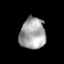
Tissue: prostate
Cell type: T cells
Senescence score: 0.353
Nuclear area (px): 790
Mean DAPI intensity: 164.271